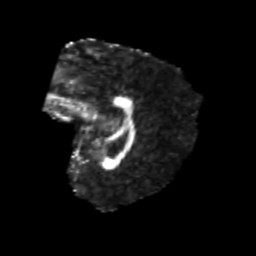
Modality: FA
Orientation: sagittal
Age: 24
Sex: female
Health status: healthy
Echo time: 0.074 s